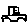
Label: car